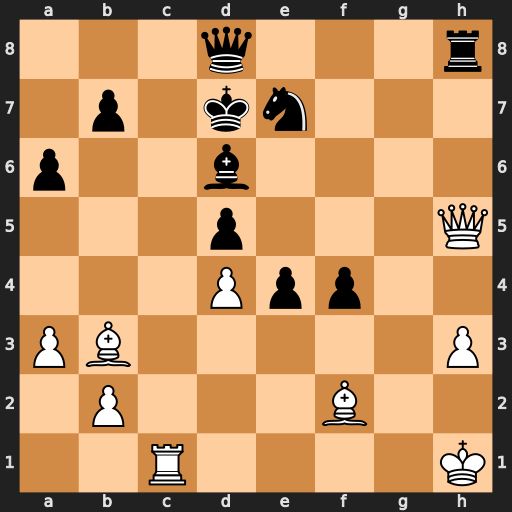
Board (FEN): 3q3r/1p1kn3/p2b4/3p3Q/3Ppp2/PB5P/1P3B2/2R4K
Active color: w
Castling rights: -
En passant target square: -
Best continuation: Qg4+ Ke8 Bxd5